Question: I have this table in mysql:
'''
CREATE TABLE IF NOT EXISTS 'realEstate'.'USER' (
'userID' INT NOT NULL AUTO_INCREMENT,
'username' VARCHAR(45) NULL,
'password' VARCHAR(45) NULL,
'registrationDate' VARCHAR(15) NULL,
'name' VARCHAR(45) NULL,
'surname' VARCHAR(45) NULL,
'phone' VARCHAR(45) NULL,
'email' VARCHAR(45) NULL,
'registered' TINYINT(1) NULL,
PRIMARY KEY ('userID'),
UNIQUE INDEX 'user_id_UNIQUE' ('userID' ASC))
ENGINE = InnoDB;
'''
and I try to get all its contents with hibernate. Althoug I implemented the .hbm file I get the error that 'the USER is not mapped[from USER]'. Here how I make the question:
'''
List<Users> users = null;
Session session = null;
Transaction transaction = null;
try {
SessionFactory factory = HibernateUtil.getSessionFactory();
session = factory.getCurrentSession();
transaction = session.beginTransaction();
Query query = session.createQuery("from USER");
users = query.list();
transaction.commit();
} catch (HibernateException ex) {
System.out.println("Exception:");
System.out.println(ex.getMessage());
if (transaction != null) {
transaction.rollback();
}
} finally {
/*for(Users user:users){
System.out.println(user.getName());
}*/
}
System.out.println("Complete");
'''
and here is the users.hbm.xml
'''
<?xml version="1.0"?>
<!DOCTYPE hibernate-mapping PUBLIC "-//Hibernate/Hibernate Mapping DTD 3.0//EN"
"http://hibernate.sourceforge.net/hibernate-mapping-3.0.dtd">
<hibernate-mapping>
<class name="Users" table="USER">
<id name="userID" type="int">
<column name="userID" />
<generator class="assigned" />
</id>
<property name="username" type="java.lang.String">
<column name="username" length="45"/>
</property>
<property name="password" type="java.lang.String">
<column name="password" length="45" />
</property>
<property name="name" type="java.lang.String">
<column name="name" length="45"/>
</property>
<property name="date" type="java.lang.String">
<column name="registrationDate" length="45"/>
</property>
<property name="surname" type="java.lang.String">
<column name="surname" length="45"/>
</property>
<property name="phone" type="java.lang.String">
<column name="phone" length="45"/>
</property>
<property name="email" type="java.lang.String">
<column name="email" length="45"/>
</property>
<property name="registered" type="boolean">
<column name="registered" />
</property>
</class>
</hibernate-mapping>
'''
Eveyrything seems fine to me, but it doesn't work. Can you help me?
Here's the class Users:
'''
public class Users {
private int user_id;
private String username;
private String password;
private String date;
private String name;
private String surname;
private String phone;
private String email;
private boolean registered;
public int getuserID() {
return user_id;
}
public void setuserID(int user_id) {
this.user_id = user_id;
}
public String getUsername() {
return username;
}
public void setUsername(String username) {
this.username = username;
}
public String getPassword() {
return password;
}
public void setPassword(String password) {
this.password = password;
}
public String getDate() {
return date;
}
public void setDate(String date) {
this.date = date;
}
public String getName() {
return name;
}
public void setName(String name) {
this.name = name;
}
public String getSurname() {
return surname;
}
public void setSurname(String surname) {
this.surname = surname;
}
public String getPhone() {
return phone;
}
public void setPhone(String phone) {
this.phone = phone;
}
public String getEmail() {
return email;
}
public void setEmail(String email) {
this.email = email;
}
public boolean getRegistered() {
return registered;
}
public void setRegistered(boolean registered) {
this.registered = registered;
}
}
'''
here's the hibernate.cfg.xml
'''
<?xml version="1.0" encoding="UTF-8"?>
<!DOCTYPE hibernate-configuration PUBLIC
"-//Hibernate/Hibernate Configuration DTD 3.0//EN"
"http://hibernate.sourceforge.net/hibernate-configuration-3.0.dtd">
<hibernate-configuration>
<session-factory name="session1">
<property name="hibernate.connection.driver_class">com.mysql.jdbc.Driver</property>
<property name="hibernate.connection.password"></property>
<property name="hibernate.connection.url">jdbc:mysql://localhost:3306/realestate</property>
<property name="hibernate.connection.username">root</property>
<property name="hibernate.dialect">org.hibernate.dialect.MySQLInnoDBDialect</property>
<property name="hibernate.show_sql">true</property>
<property name="hibernate.format_sql">true</property>
<property name="hibernate.current_session_context_class">thread</property>
<property name="hibernate.c3p0.min_size">5</property>
<property name="hibernate.c3p0.max_size">20</property>
<property name="hibernate.c3p0.timeout">300</property>
<property name="hibernate.c3p0.max_statements">50</property>
<property name="hibernate.c3p0.idle_test_period">3000</property>
<mapping resource="users.hbm.xml"/>
<mapping resource="adminstrator.hbm.xml"/>
</session-factory>
</hibernate-configuration>
'''
and here's the directory

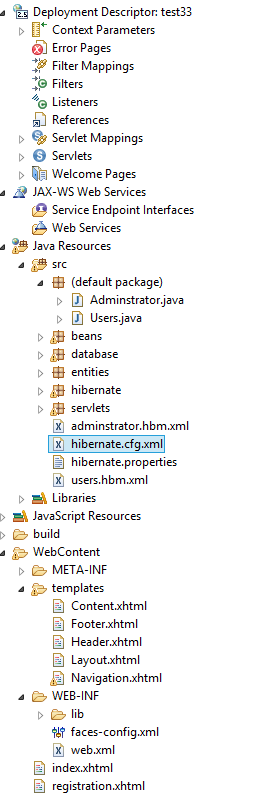
Answer: In the 'HQL' , you should use the java class name and property name of the mapped 'Entity' instead of the actual table name and column name , so the 'HQL' should be :
'''
Query query = session.createQuery("from USERS");
'''
as provided by you in 'users.hbm.xml'